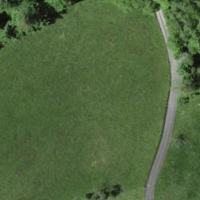
EUNIS habitat code: 52
Species observed at this site:
Petasites albus